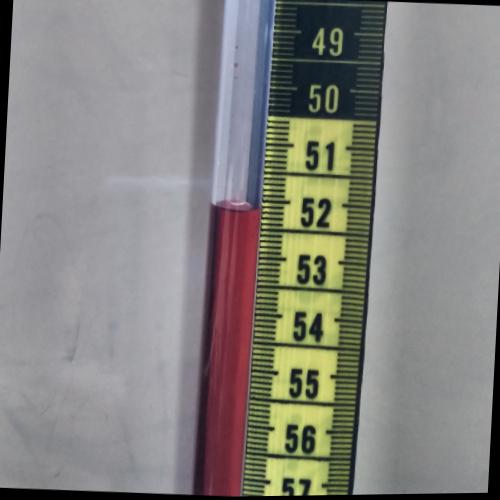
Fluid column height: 52.1 cm